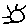
Label: sun